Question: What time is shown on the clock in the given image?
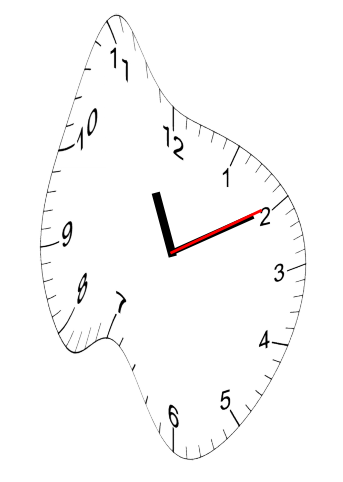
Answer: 11:10:10